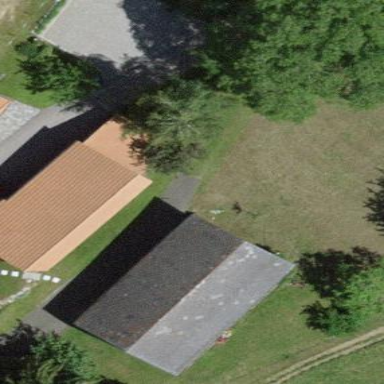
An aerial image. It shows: Rural barn.